Question: I am using twitter bootstrap in my app and for that I am using ruby gem 'twitter-bootstrap-rails (2.2.8)'. I have upgraded the rails version to rails 4.
I am using following gems for assets
'''
gem 'less-rails'
gem 'coffee-rails'
gem 'twitter-bootstrap-rails'
gem 'execjs'
gem 'therubyracer', :platforms => :ruby
'''
Now the problem is that icon of font awesome is not loading. It should load the magnifier glass as per my HTML '<button type="submit" class="btn"><i class="icon-search"></i></button>'

Here is my bootstrap_and_overrides.css.less
'''
@import "twitter/bootstrap/bootstrap";
@import "twitter/bootstrap/responsive";
// Set the correct sprite paths
@iconSpritePath: asset-path("twitter/bootstrap/glyphicons-halflings");
@iconWhiteSpritePath: asset-path("twitter/bootstrap/glyphicons-halflings-white");
// Set the Font Awesome (Font Awesome is default. You can disable by commenting below lines)
// Note: If you use asset_path() here, your compiled bootstrap_and_overrides.css will not
// have the proper paths. So for now we use the absolute path.
@fontAwesomeEotPath: asset-path("fontawesome-webfont.eot");
@fontAwesomeEotPath_iefix: asset-path("fontawesome-webfont.eot#iefix");
@fontAwesomeWoffPath: asset-path("fontawesome-webfont.woff");
@fontAwesomeTtfPath: asset-path("fontawesome-webfont.ttf");
@fontAwesomeSvgPath: asset-path("fontawesome-webfont.svg");
// Font Awesome
@import "fontawesome/font-awesome";
// Glyphicons
//@import "twitter/bootstrap/sprites.less";
'''
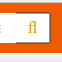
Answer: Still not sure what the problem was, but I have included 'gem "font-awesome-rails"' in my 'Gemfile' and '*= require font-awesome' in my 'application.css', after that everything worked fine.